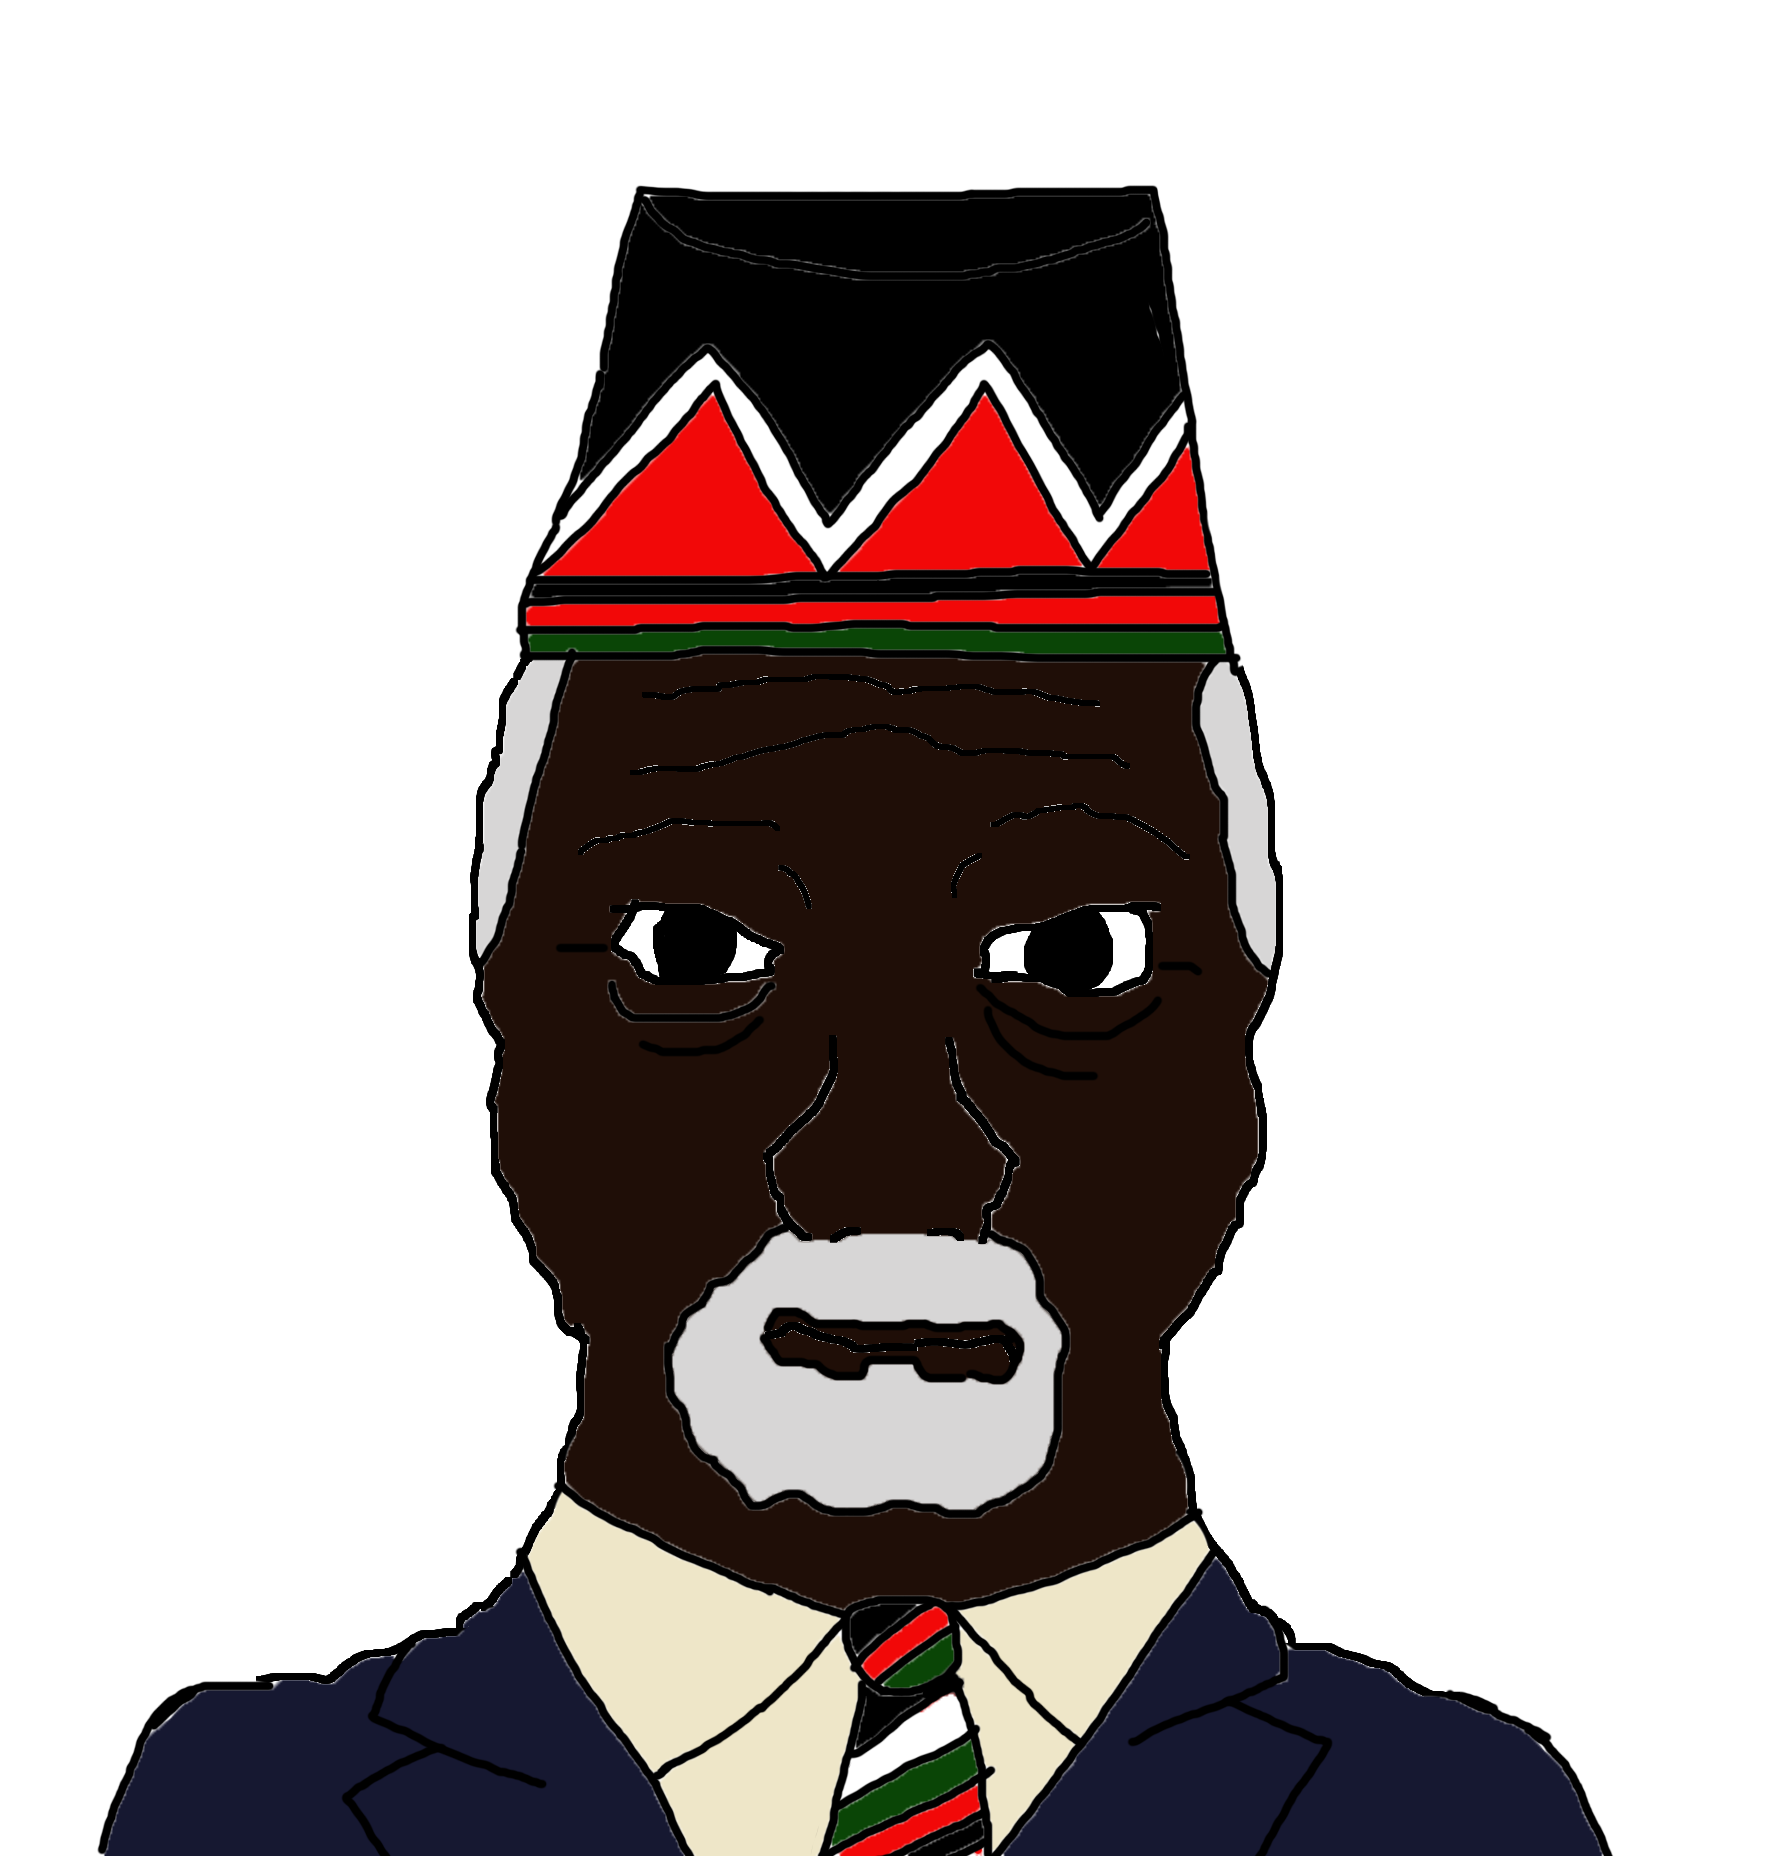
Label: 5_Front_Wojak